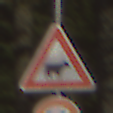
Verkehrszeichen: ViehtriebLinks
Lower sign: Geschwindigkeit20
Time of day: MorningAfternoon
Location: Outdoor (Nature)
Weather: Clear
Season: Winter
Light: Natural